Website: crate-barrel
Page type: cart
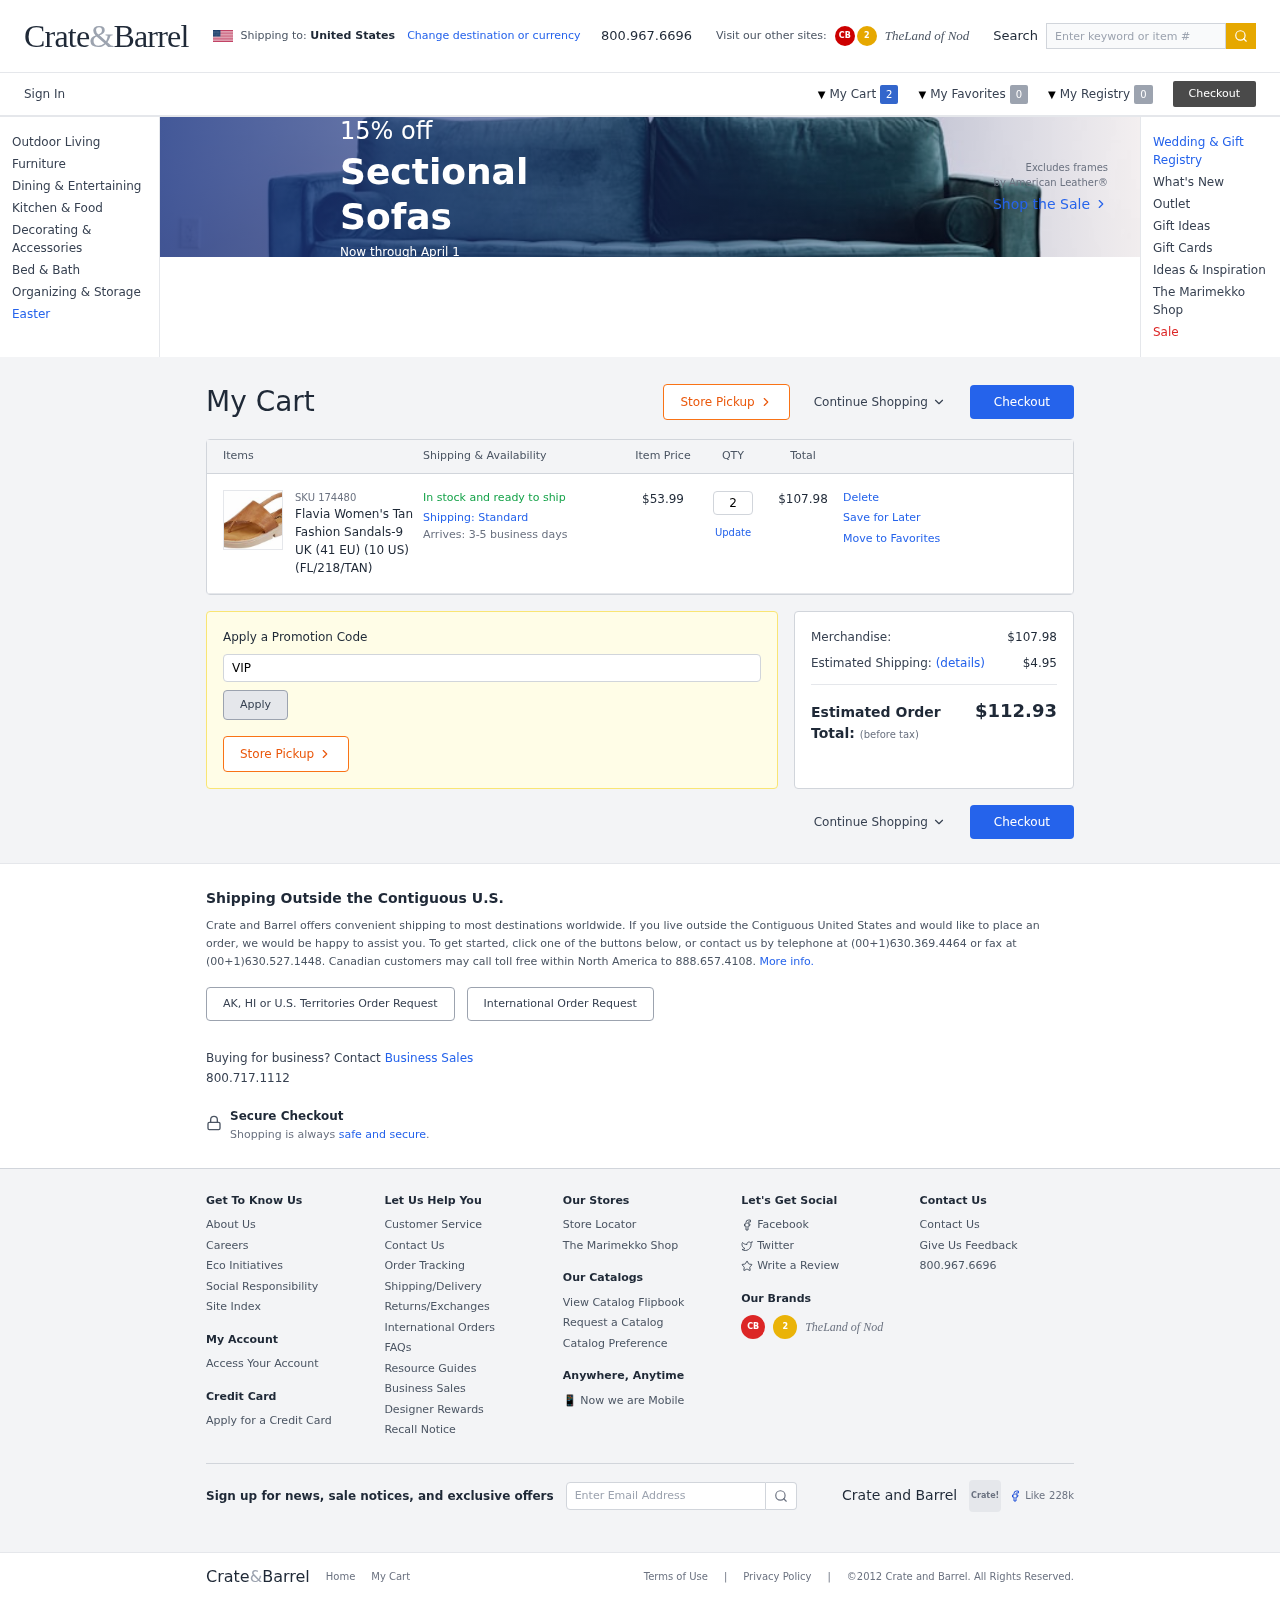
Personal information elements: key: PII_PROMO_CODE
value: VIP2981
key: PII_COUNTRY
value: United States
Product elements: key: PRODUCT1_NAME
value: Flavia Women's Tan Fashion Sandals-9 UK (41 EU) (10 US) (FL/218/TAN)
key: PRODUCT1_PRICE
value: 53.99
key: PRODUCT1_QUANTITY
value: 2
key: PRODUCT1_SKU
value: SKU 174480
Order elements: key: ORDER_NUM_ITEMS
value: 2
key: ORDER_ITEM_TOTAL
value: $107.98
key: ORDER_SUBTOTAL
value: $107.98
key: ORDER_SHIPPING_COST
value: $4.95
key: ORDER_TOTAL
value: $112.93
Search elements: key: HEADER_SEARCH
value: Enter keyword or item #